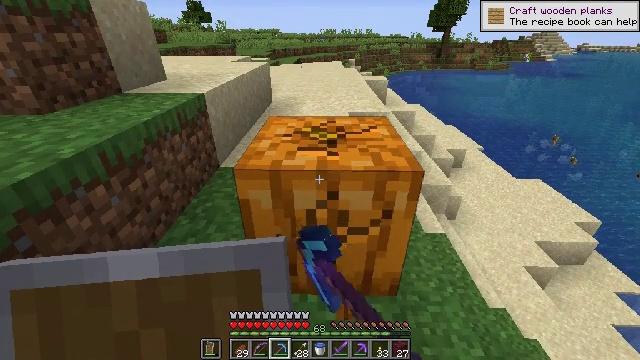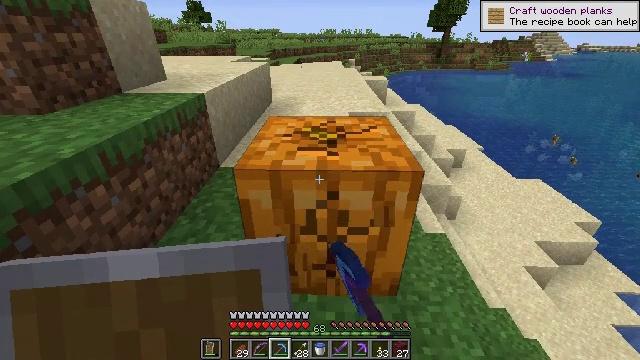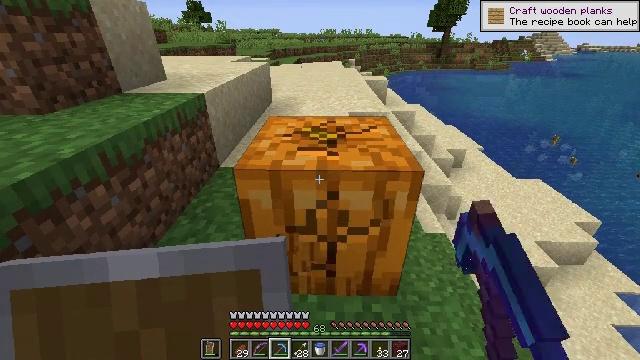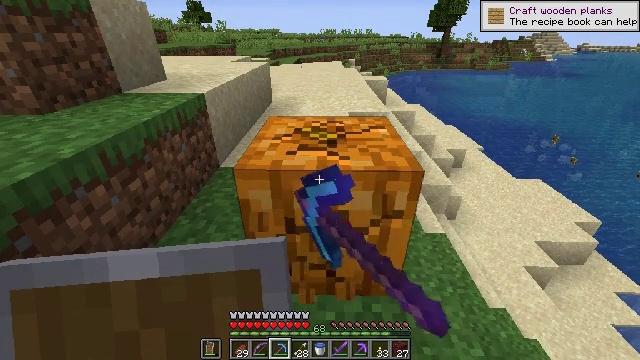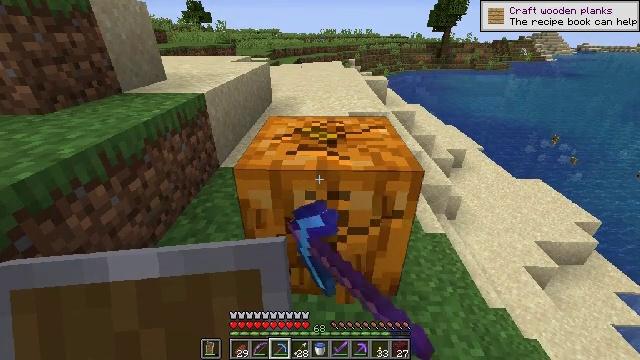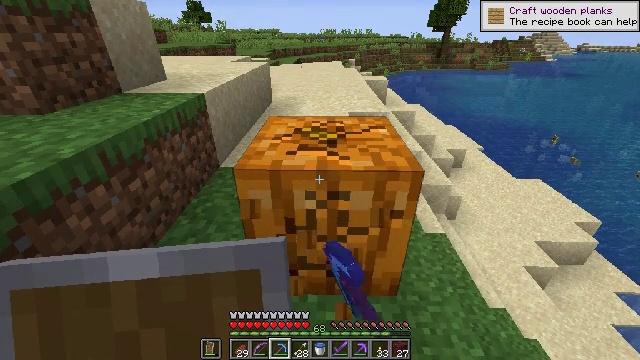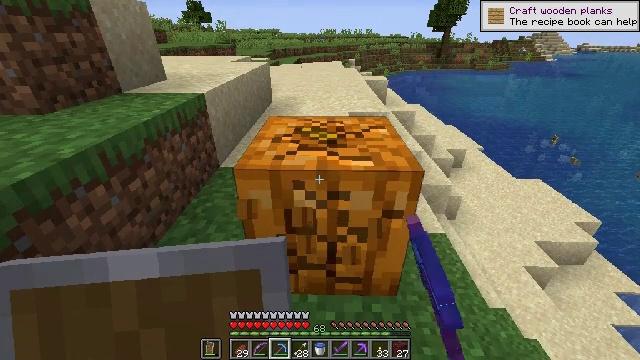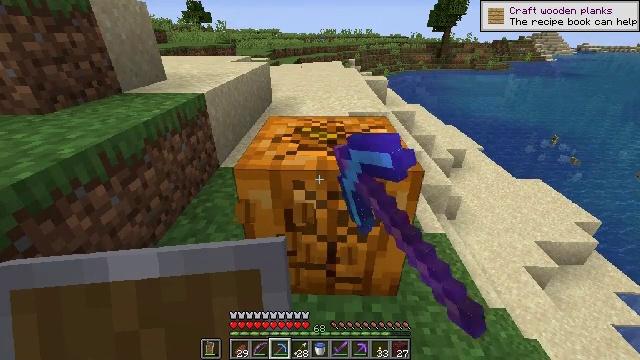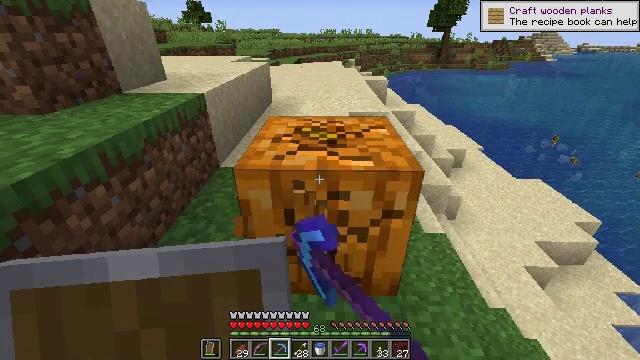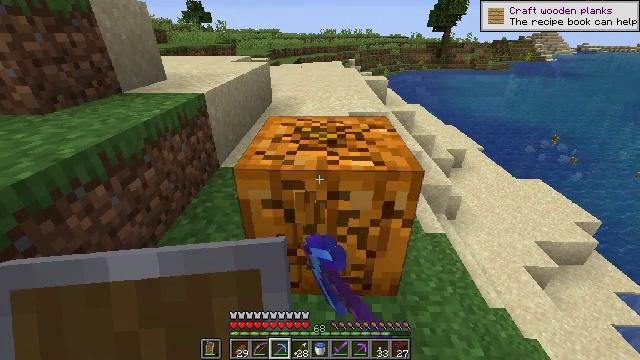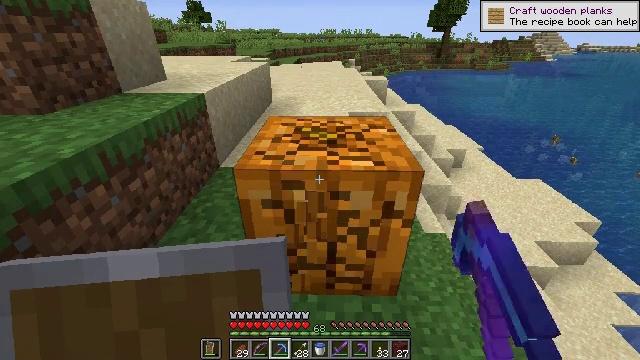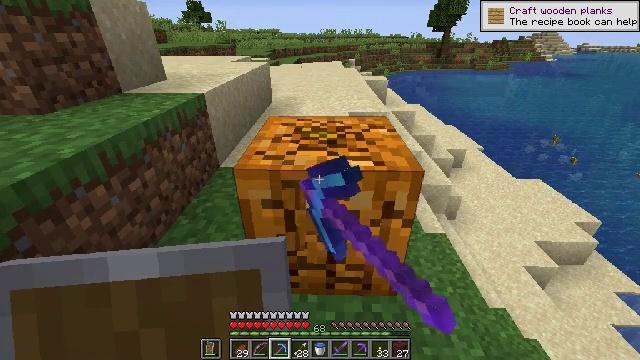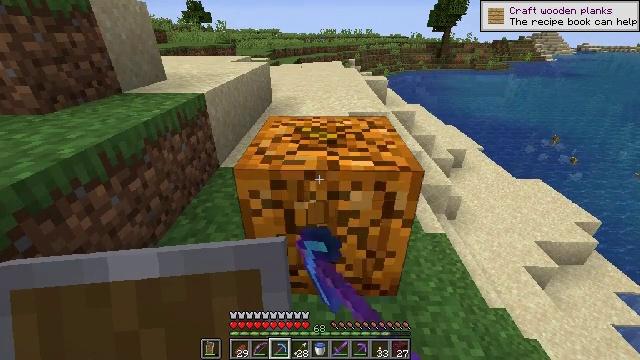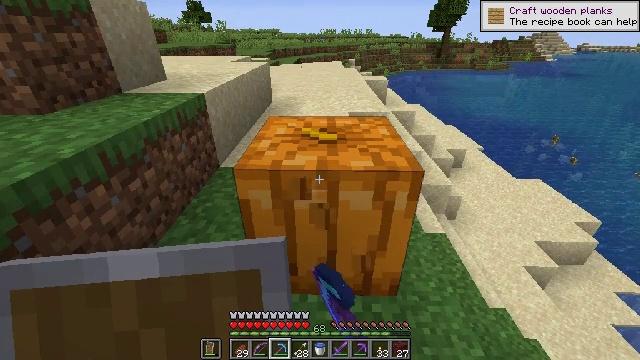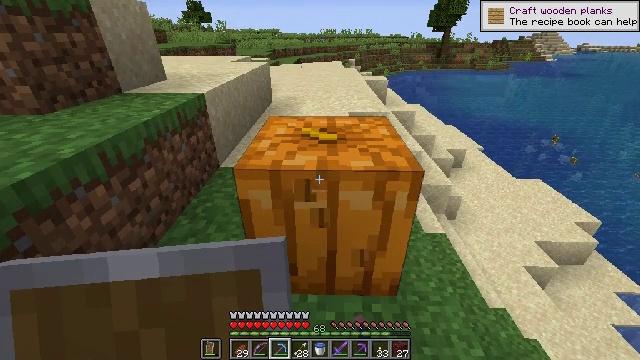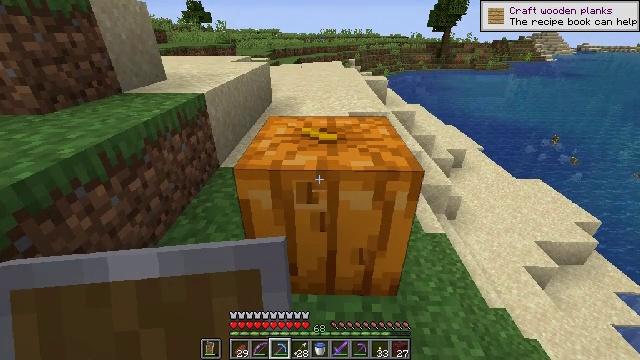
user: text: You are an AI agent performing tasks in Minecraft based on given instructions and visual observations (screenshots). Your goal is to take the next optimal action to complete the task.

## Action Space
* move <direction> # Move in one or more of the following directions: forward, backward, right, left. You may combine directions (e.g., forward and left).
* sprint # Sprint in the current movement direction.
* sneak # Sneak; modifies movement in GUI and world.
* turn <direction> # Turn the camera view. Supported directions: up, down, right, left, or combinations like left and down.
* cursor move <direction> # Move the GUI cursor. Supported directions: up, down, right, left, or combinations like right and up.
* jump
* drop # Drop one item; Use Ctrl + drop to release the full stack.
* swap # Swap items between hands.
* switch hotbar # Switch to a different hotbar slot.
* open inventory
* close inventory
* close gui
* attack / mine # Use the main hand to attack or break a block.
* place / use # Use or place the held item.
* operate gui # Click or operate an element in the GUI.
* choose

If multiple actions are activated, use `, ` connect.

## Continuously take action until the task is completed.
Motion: motion action
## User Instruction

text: Attack the pumpkin to gather it.
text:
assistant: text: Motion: attack / mine
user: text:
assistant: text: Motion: attack / mine
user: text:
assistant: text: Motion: attack / mine
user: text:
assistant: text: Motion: attack / mine
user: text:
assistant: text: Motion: attack / mine
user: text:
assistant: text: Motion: attack / mine
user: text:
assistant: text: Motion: attack / mine
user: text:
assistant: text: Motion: attack / mine
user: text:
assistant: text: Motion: attack / mine
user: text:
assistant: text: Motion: attack / mine
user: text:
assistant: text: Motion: attack / mine
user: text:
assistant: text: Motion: attack / mine
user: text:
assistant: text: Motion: no_op
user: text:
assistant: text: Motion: no_op
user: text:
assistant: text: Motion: no_op
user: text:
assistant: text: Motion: no_op
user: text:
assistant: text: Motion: no_op
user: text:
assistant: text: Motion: no_op
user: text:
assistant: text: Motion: no_op
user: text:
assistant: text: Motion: no_op
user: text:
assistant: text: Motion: no_op
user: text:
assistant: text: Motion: attack / mine
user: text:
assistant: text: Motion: attack / mine
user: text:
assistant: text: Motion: attack / mine
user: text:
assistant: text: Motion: attack / mine
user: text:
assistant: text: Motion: attack / mine
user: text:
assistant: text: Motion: attack / mine
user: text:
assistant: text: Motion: attack / mine
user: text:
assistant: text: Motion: no_op
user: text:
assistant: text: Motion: attack / mine